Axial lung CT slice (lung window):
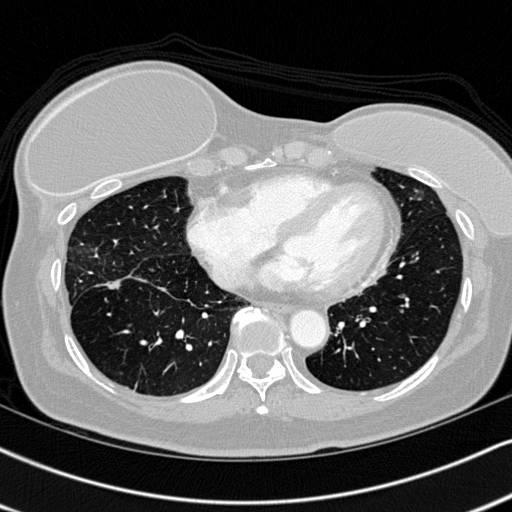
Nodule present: no